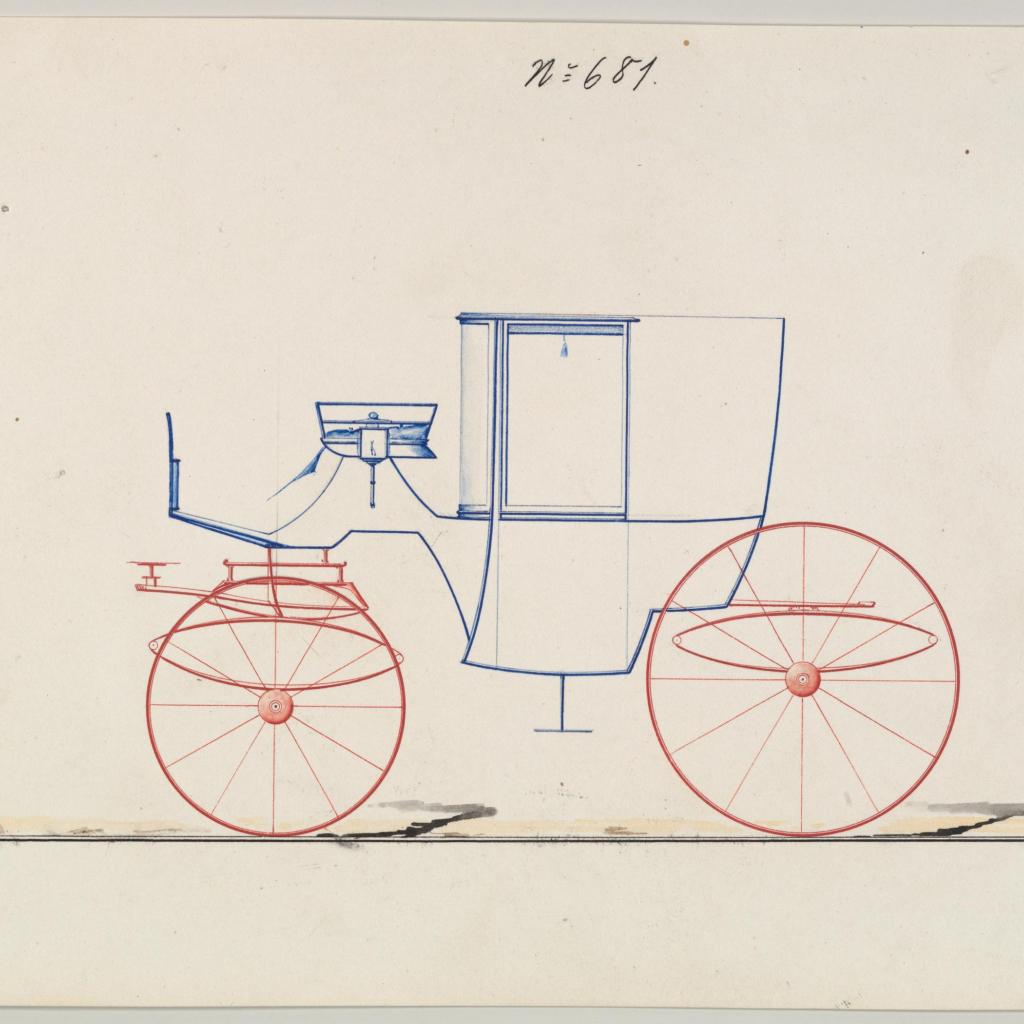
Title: Design for Coupé, no. 681
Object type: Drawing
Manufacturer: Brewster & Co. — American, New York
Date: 1850–70
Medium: Watercolor and gouache
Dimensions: sheet: 6 1/4 x 8 3/4 in. (15.9 x 22.2 cm)
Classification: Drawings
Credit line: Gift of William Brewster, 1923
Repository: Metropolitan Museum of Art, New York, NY